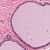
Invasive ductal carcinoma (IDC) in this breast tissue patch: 0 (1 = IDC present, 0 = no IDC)